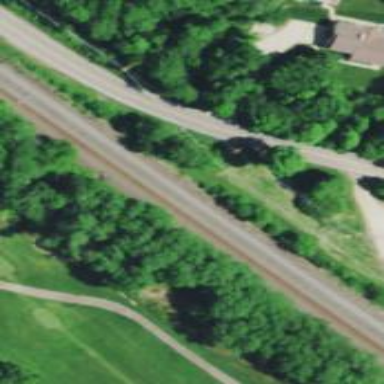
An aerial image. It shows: Railway track.